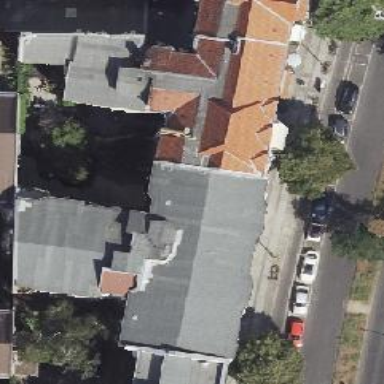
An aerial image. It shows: Beauty shop.